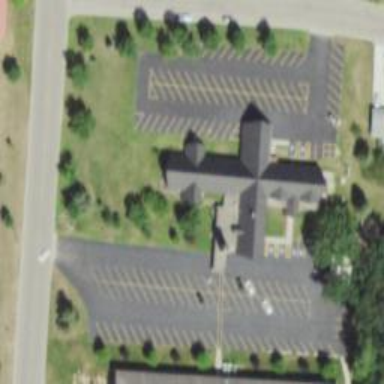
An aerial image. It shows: Place of worship.